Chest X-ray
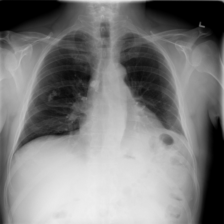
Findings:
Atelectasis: negative
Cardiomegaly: negative
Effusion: negative
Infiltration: positive
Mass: negative
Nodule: positive
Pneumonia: negative
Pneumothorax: negative
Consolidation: negative
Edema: negative
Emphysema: negative
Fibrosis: negative
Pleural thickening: negative
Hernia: negative